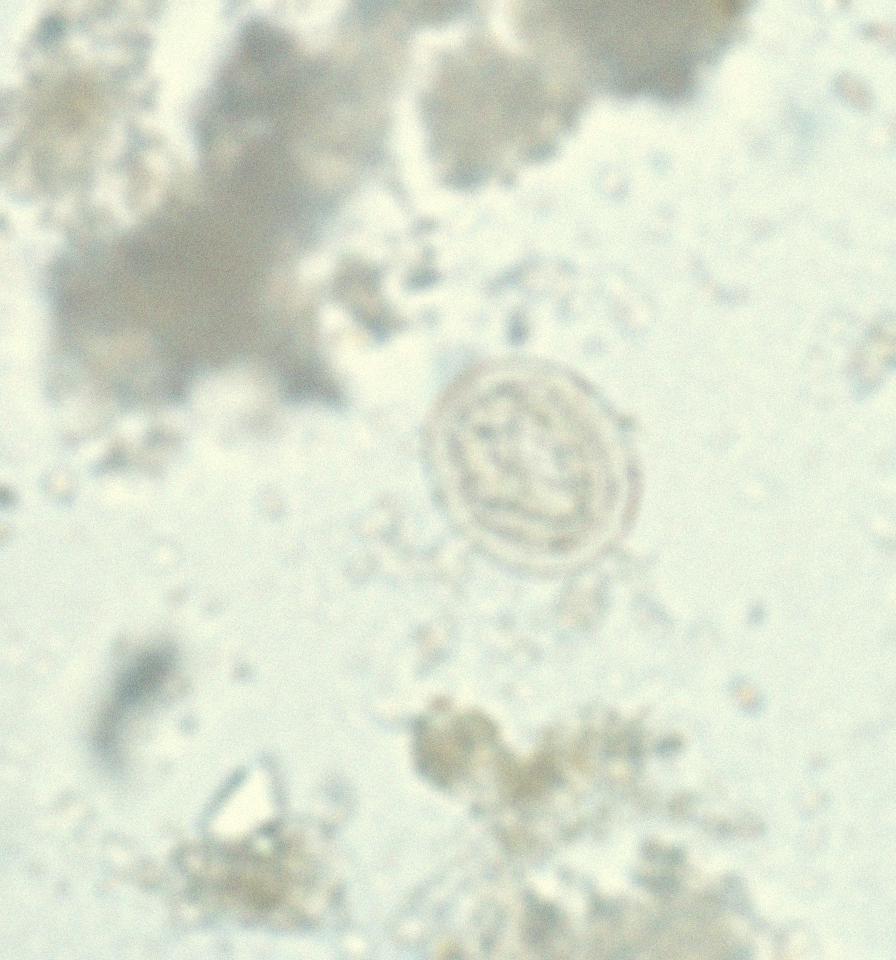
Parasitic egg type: Ascaris lumbricoides